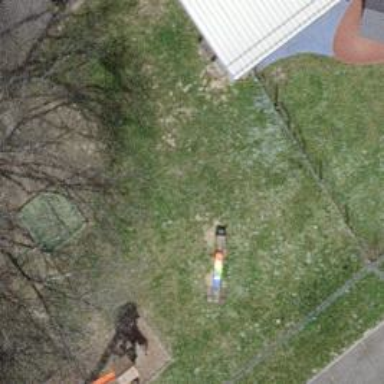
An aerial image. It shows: Playground featuring slide.